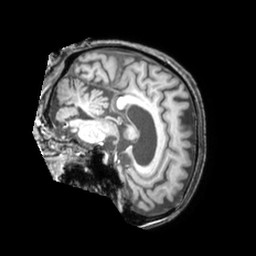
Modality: T1w
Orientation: sagittal
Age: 73
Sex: female
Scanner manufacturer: philips
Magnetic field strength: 3 T
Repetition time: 0.009879 s
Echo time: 0.004605 s